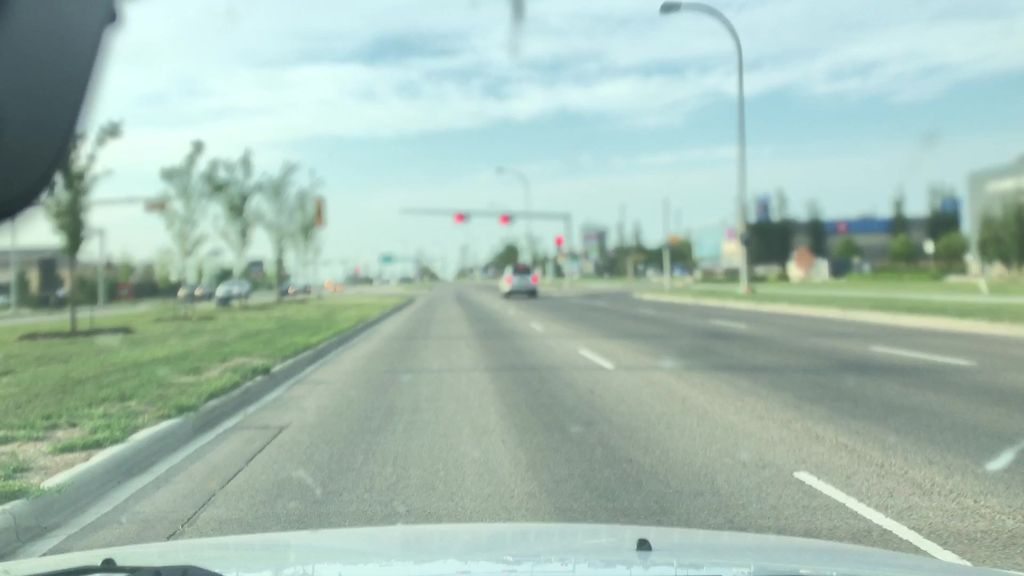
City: edmonton